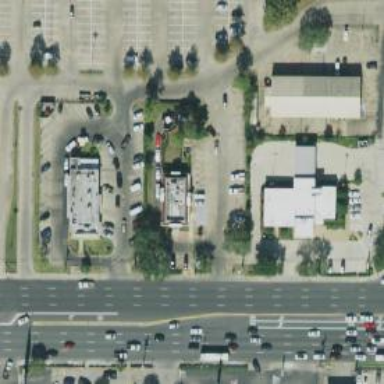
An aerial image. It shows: Parking space is available.